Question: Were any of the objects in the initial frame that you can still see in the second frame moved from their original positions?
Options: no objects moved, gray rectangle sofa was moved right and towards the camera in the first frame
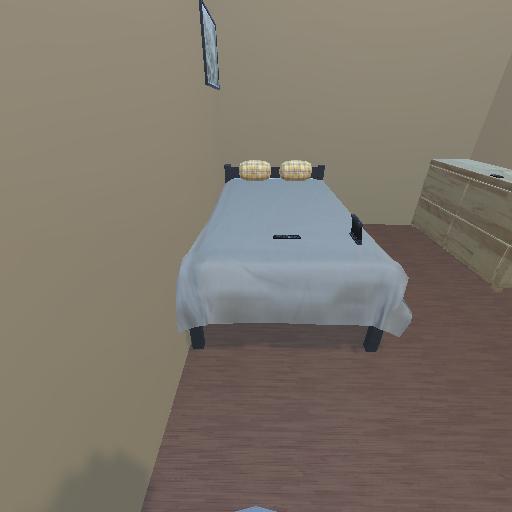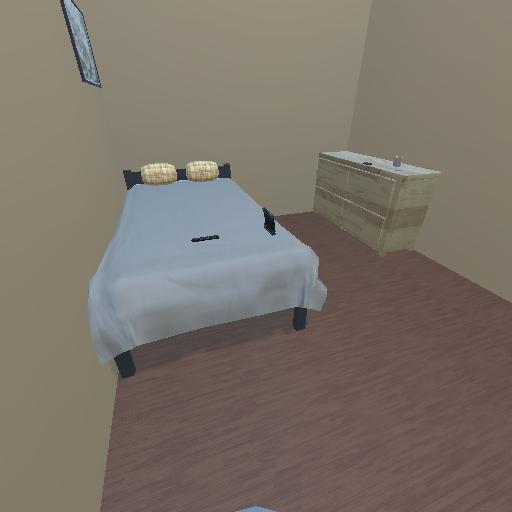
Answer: no objects moved